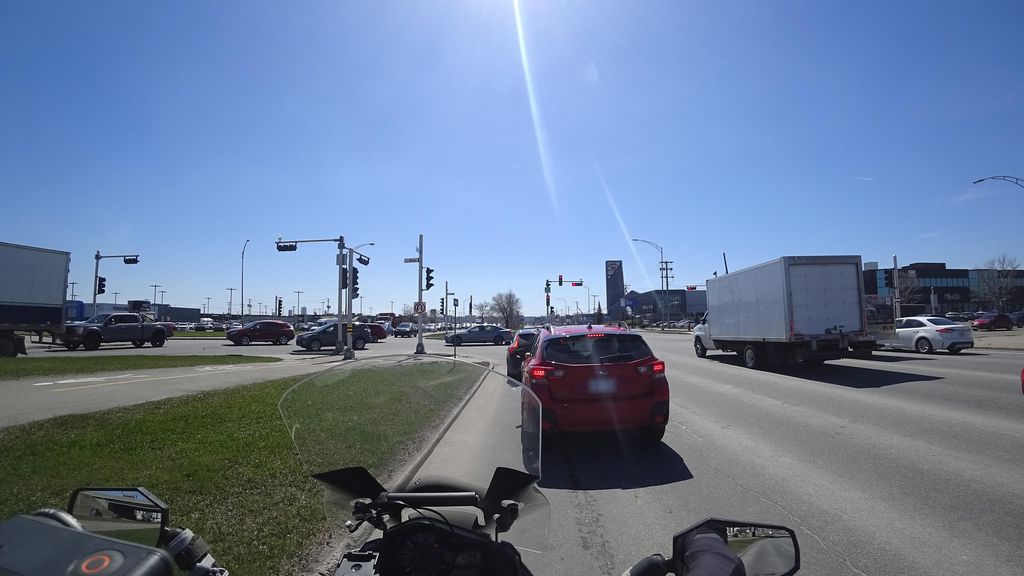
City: quebec_city